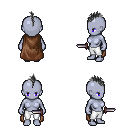
a pixel art fantasy rpg character, female body template, dark elf, purple skin, brown cape, white pants, gray mohawk hairstyle, dagger, four views (front, back, left, right), 2x2 character sprite sheet, small pixel art, hard edges, no anti-aliasing